Question: java.lang.UnsatisfiedLinkError
I'm using the hello-jni example, and for whatever reason, I'm getting a java.lang.UnsatisfiedLinkError when I try to call the hello-jni library. Any ideas why? Do I have to set my path somewhere?
in HelloJni.java:
'''
public native String stringFromJNI();
'''
and
'''
static {
System.loadLibrary("hello-jni");
}
'''
in hello-jni.c:
'''
jstring
Java_com_bdunlay_hellojni_HelloJni_stringFromJNI( JNIEnv* env,
jobject thiz )
{
return (*env)->NewStringUTF(env, "Hello from JNI !");
}
'''

the .so file is... project_root/libs/armeabi/libhello-jni.so
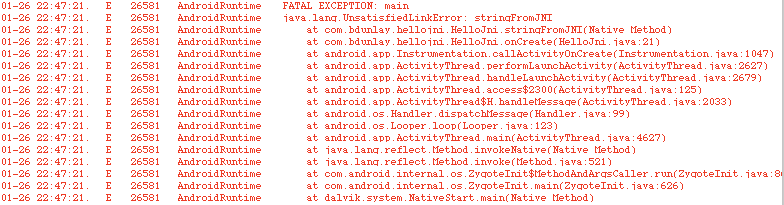
Answer: your native have no JNIEXPORT. It usually declares in header file with function declaration.
We will use javah -jni to generate the header